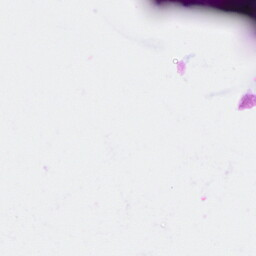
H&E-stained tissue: Breast